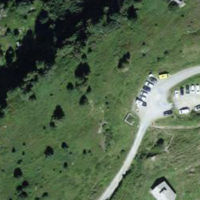
EUNIS habitat code: 26
Species observed at this site:
Chamaenerion angustifolium
Corvus corone
Anthus spinoletta
Prunella modularis
Parus major
Pica pica
Certhia familiaris
Regulus regulus
Nucifraga caryocatactes
Garrulus glandarius
Phoenicurus ochruros
Falco tinnunculus
Phylloscopus trochilus
Ficedula hypoleuca
Periparus ater